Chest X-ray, AP view. Patient: 33 years old, sex M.
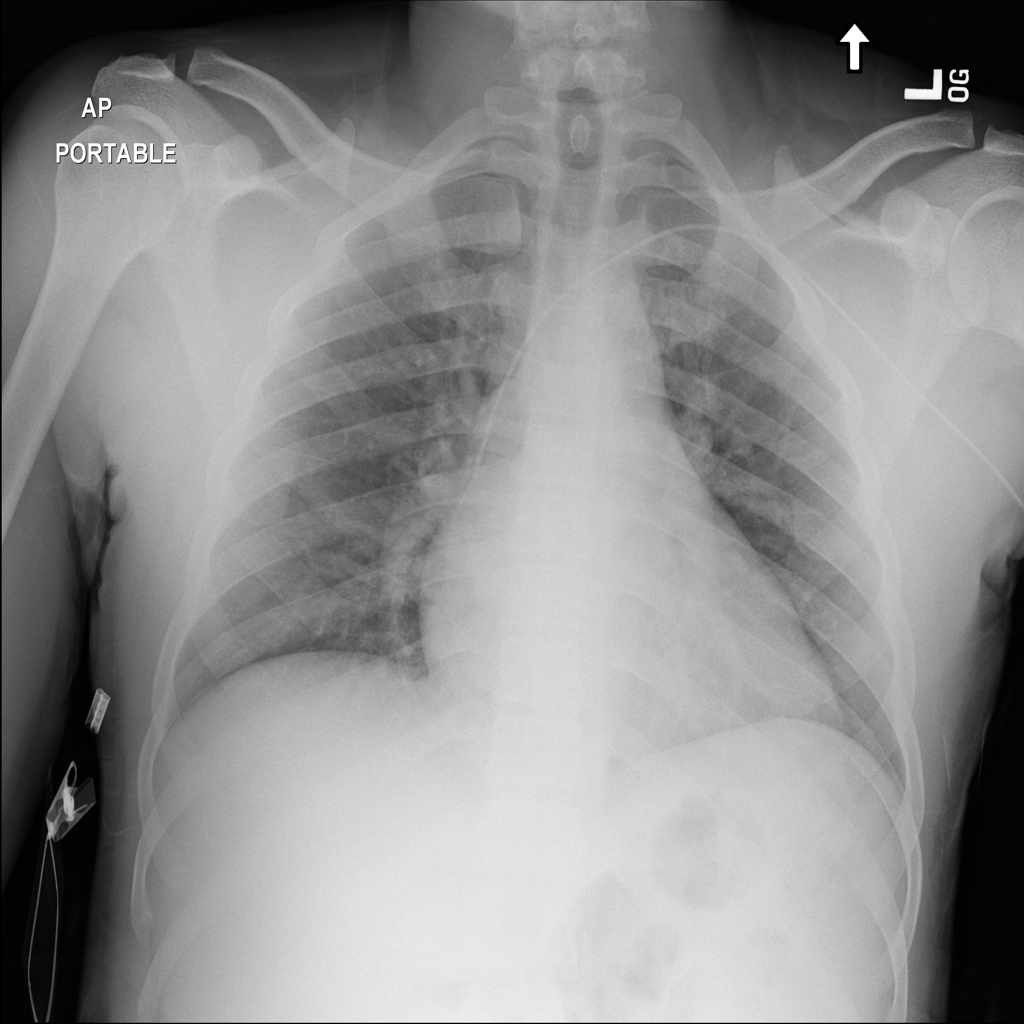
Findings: No Finding